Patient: sex F, age 57
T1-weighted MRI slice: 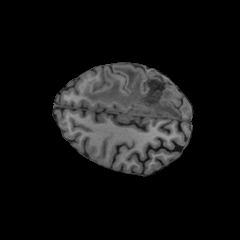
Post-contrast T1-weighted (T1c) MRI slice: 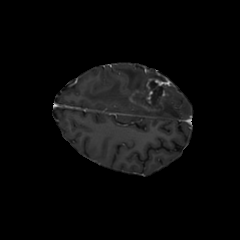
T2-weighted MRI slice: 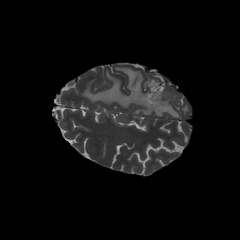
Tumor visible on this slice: yes
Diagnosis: Glioblastoma, IDH-wildtype
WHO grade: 4